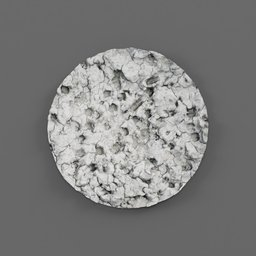
Label: architecture